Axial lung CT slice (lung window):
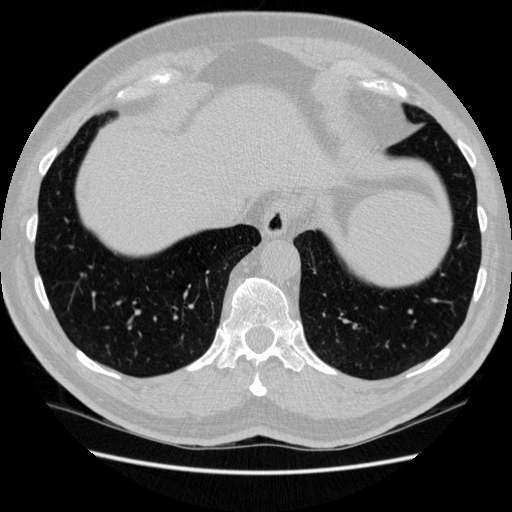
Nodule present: no